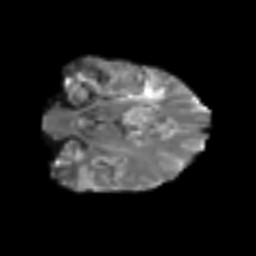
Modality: T2w
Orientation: coronal
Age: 54
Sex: male
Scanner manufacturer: siemens
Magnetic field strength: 3 T
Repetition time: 6.1 s
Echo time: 0.101 s